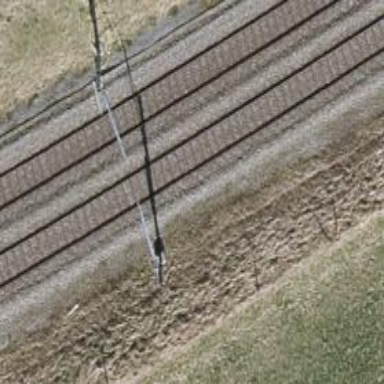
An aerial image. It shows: Railway signal.